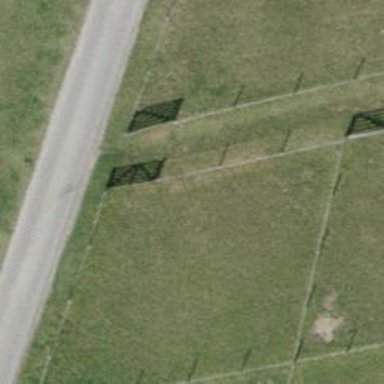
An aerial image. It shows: Gate.